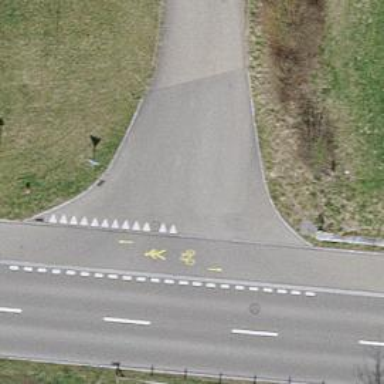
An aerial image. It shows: Road with "give way" sign.